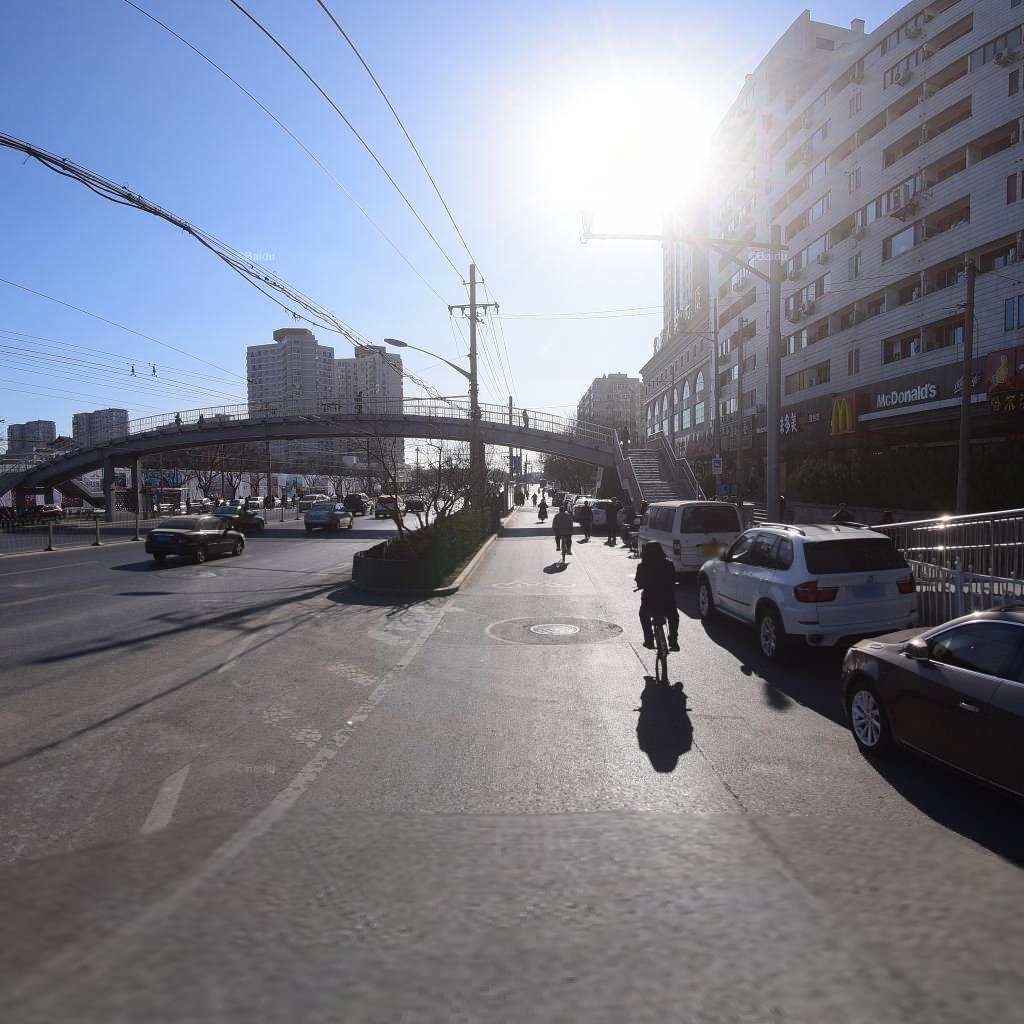
Region: Dongcheng
Road damage annotations: longitudinal crack, longitudinal crack, manhole cover, longitudinal crack